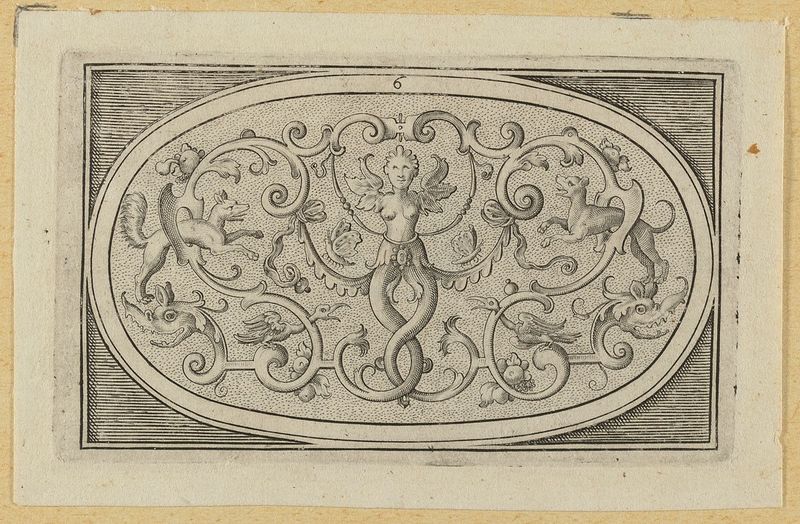
Titel: Dosendeckel mit Schweifgroteske auf gepunztem Grund, Blatt 6 aus einer Folge von Dosendeckeln
Künstler: Heinrich Ullrich
Standort: Hamburg
Institution: Museum für Kunst und Gewerbe Hamburg
Schlagwörter: tiere, ornament, renaissance, papier, grafik, graphik, ornamente, fotografie, photographie, druckgraphik, druckgrafik, stich, kupferstich, groteske, tierornament, gerippt, reproduktionen, druckerzeugnisse, schweifwerk, ornamentstich, vorlageblätter, schweifgroteske